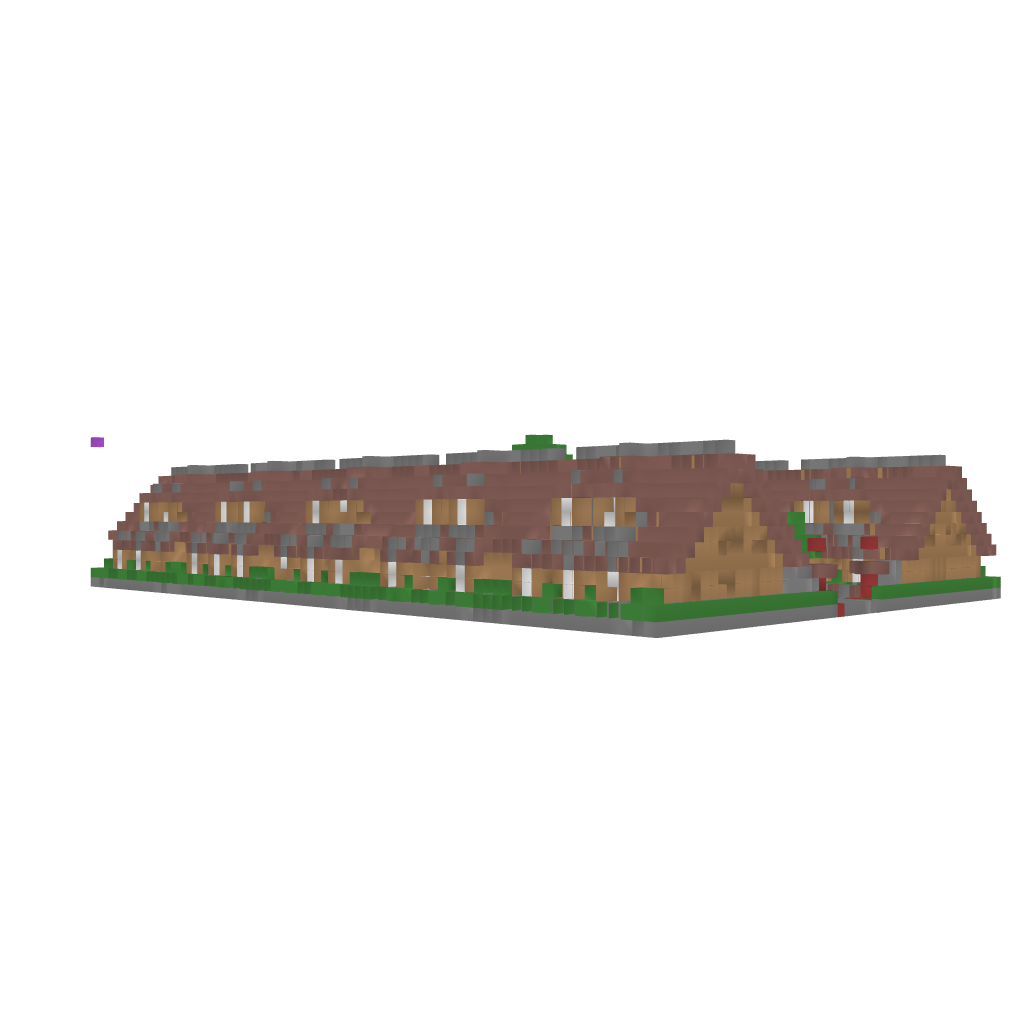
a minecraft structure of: Modular Housing good quality